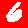
Digit: 6